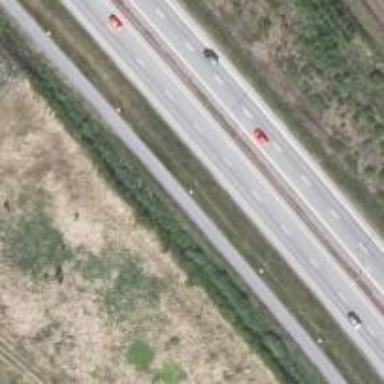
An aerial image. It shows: Asphalt cycleway.